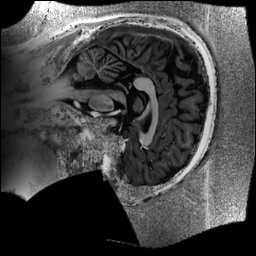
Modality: UNIT1
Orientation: sagittal
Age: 20
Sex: male
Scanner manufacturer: siemens
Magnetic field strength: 6.98 T
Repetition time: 6 s
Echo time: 0.00283 s